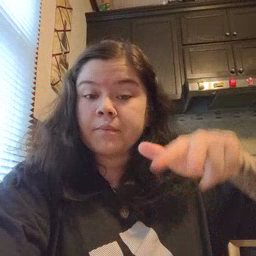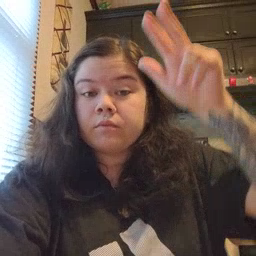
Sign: helicopter